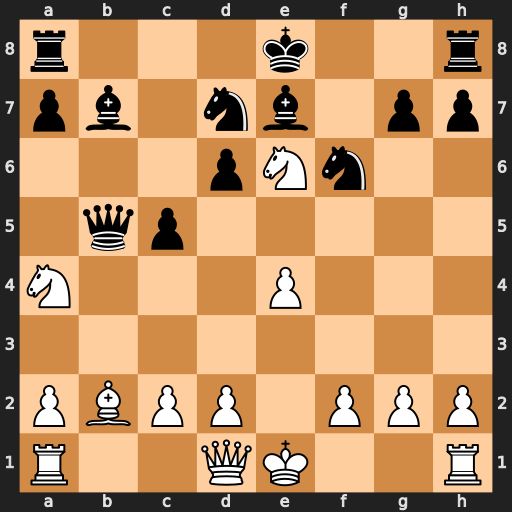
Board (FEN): r3k2r/pb1nb1pp/3pNn2/1qp5/N3P3/8/PBPP1PPP/R2QK2R
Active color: w
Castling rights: KQkq
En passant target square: -
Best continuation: Nc7+ Kf7 Nxb5